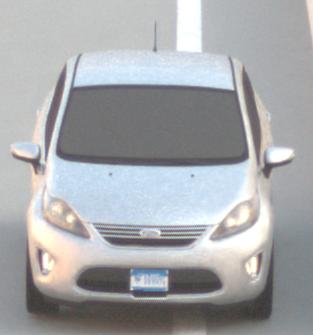
Make: Ford
Model: Fiesta
Detailed model: ’09 Sedan (seventh series)
Model produced from: 2010
Model produced until: 2017
Doors: 4
Color: white
Road condition: dry road
Daytime: sunrise or sunset
Contrast: low contrast